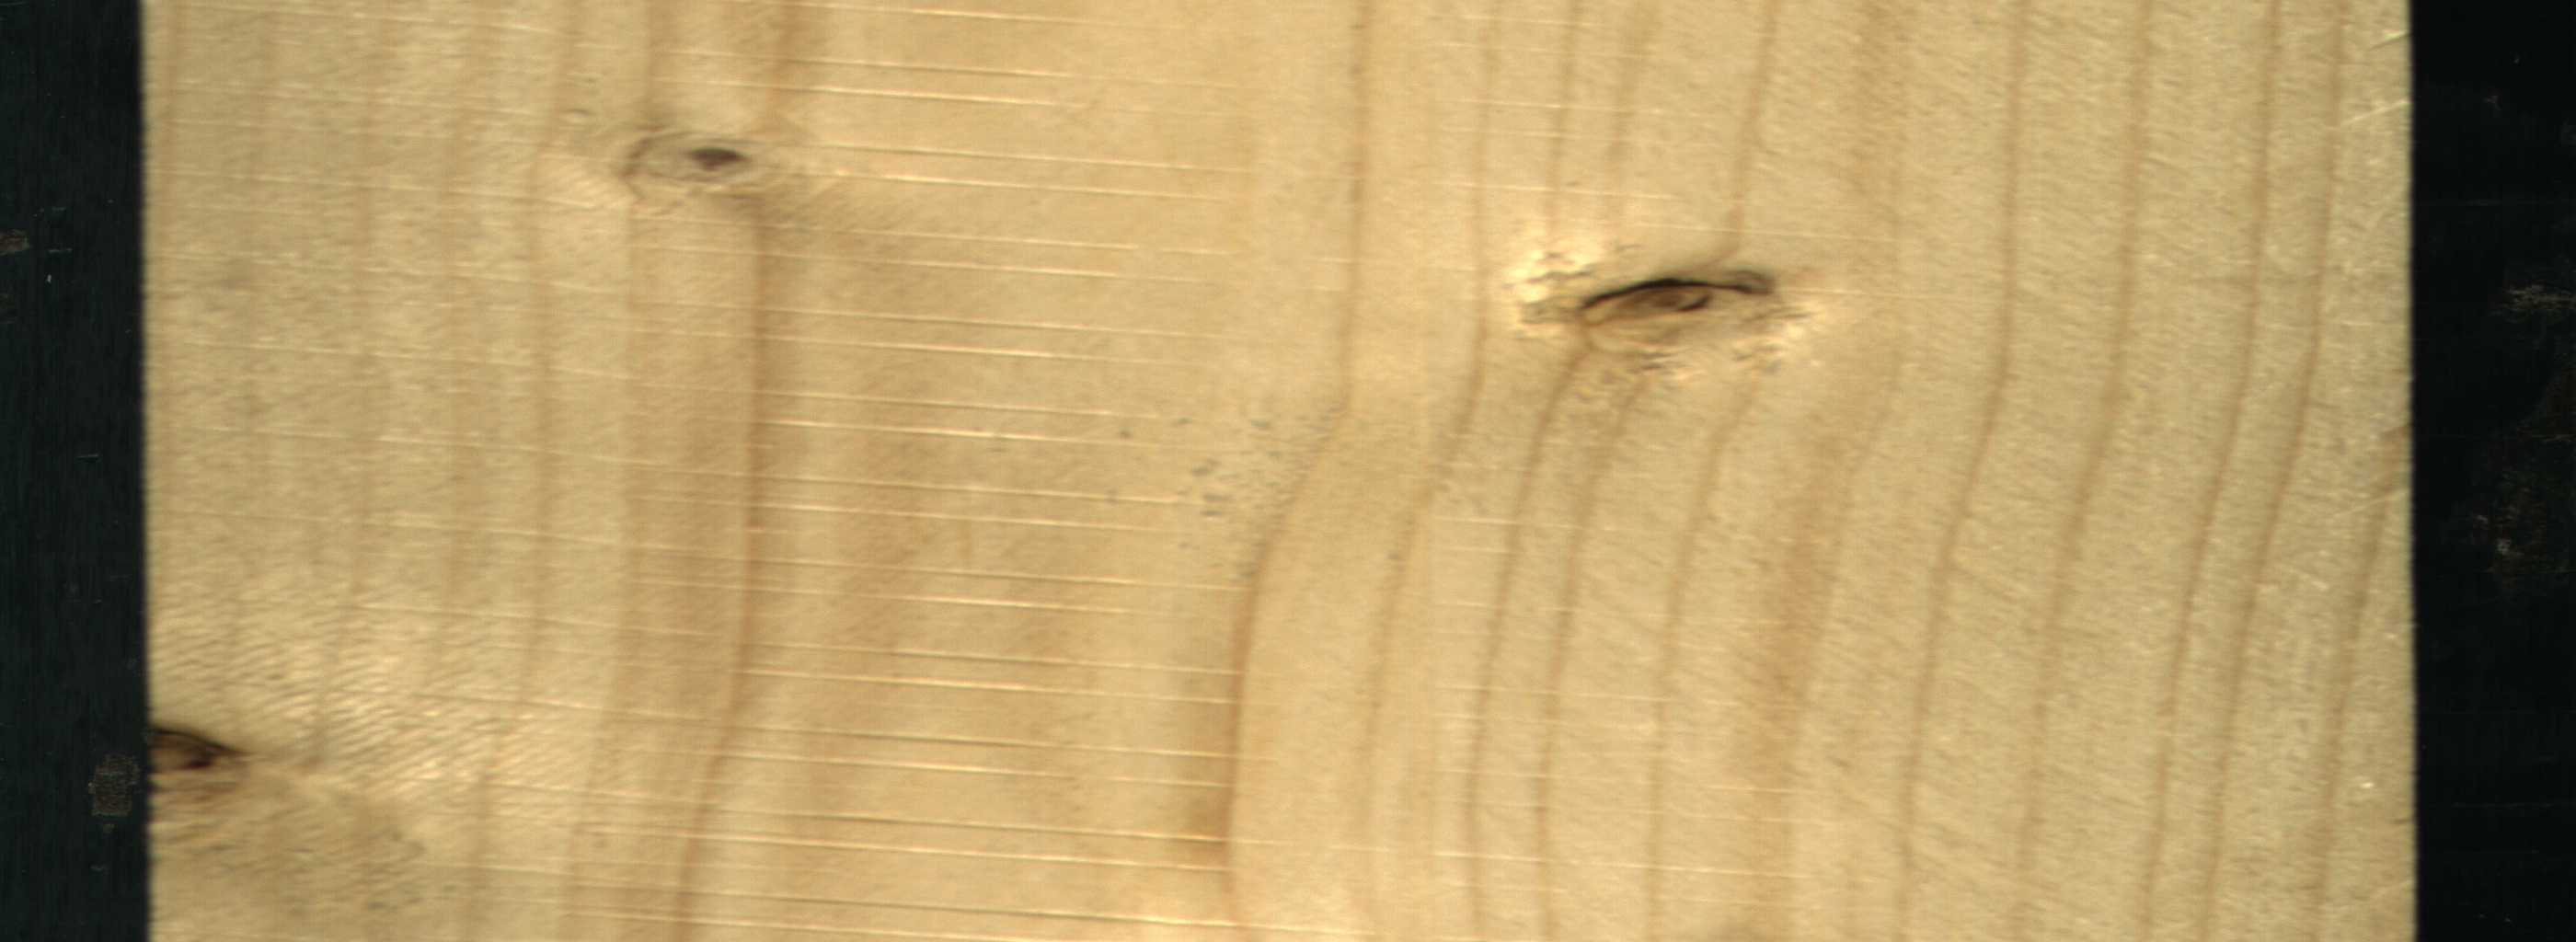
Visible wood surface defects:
Dead_Knot
Dead_Knot
Live_Knot